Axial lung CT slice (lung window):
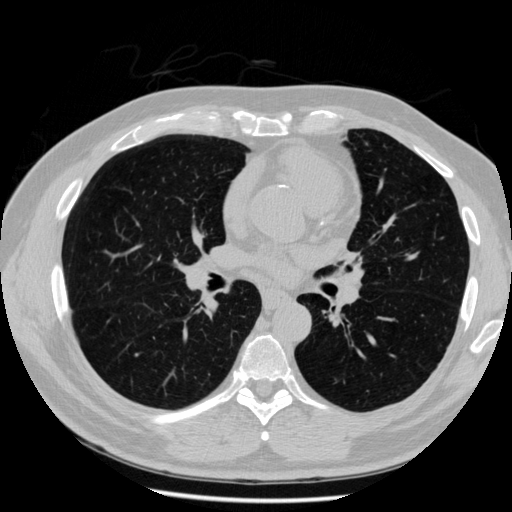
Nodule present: no